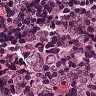
Metastatic tissue present: yes